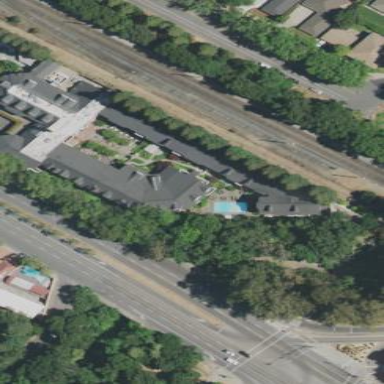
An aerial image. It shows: Hotel building.